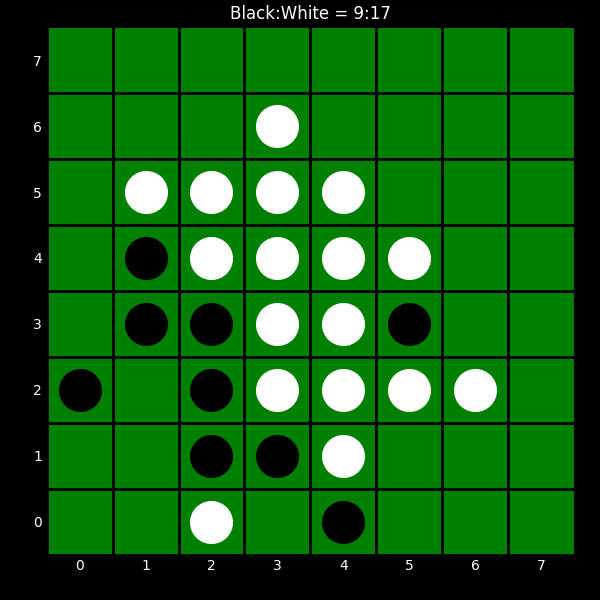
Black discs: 9
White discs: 17